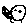
Label: bird